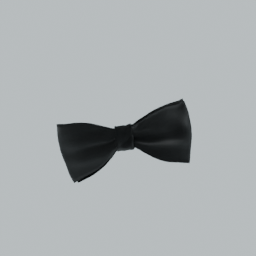
Label: people